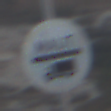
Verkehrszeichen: Mautpflicht
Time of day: SunriseSunset
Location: Outdoor (Nature)
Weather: Clear
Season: NotSpecified
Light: Natural